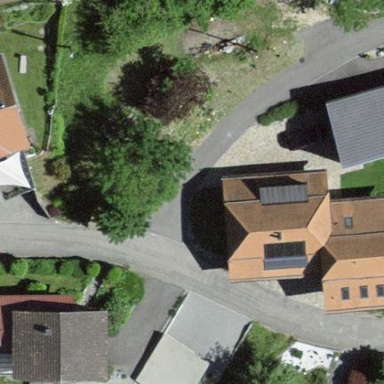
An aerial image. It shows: Simple and straightforward house.